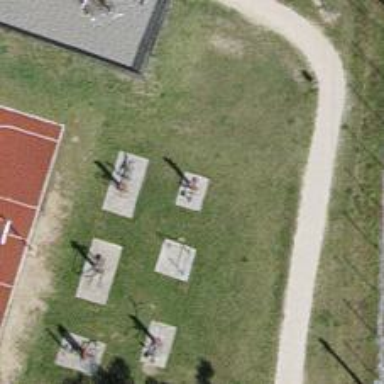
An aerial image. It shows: Fitness station in leisure land area.